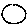
Label: circle